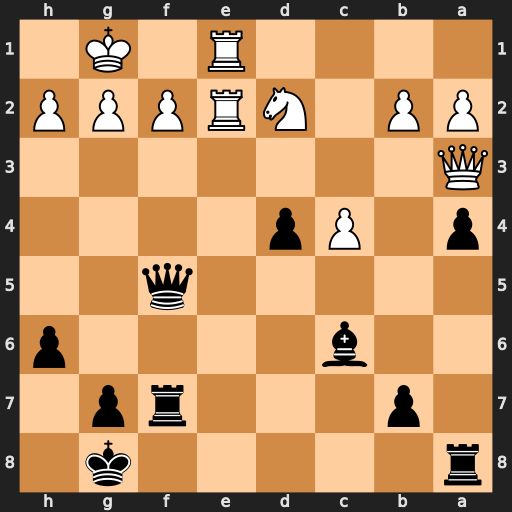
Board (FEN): r5k1/1p3rp1/2b4p/5q2/p1Pp4/Q7/PP1NRPPP/4R1K1
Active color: b
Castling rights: -
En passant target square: -
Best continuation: d3 f3 dxe2